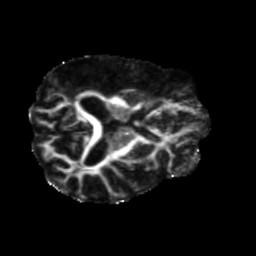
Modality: FA
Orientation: axial
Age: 56
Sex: male
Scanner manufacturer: siemens
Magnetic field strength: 3 T
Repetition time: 5.25 s
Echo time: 0.08 s